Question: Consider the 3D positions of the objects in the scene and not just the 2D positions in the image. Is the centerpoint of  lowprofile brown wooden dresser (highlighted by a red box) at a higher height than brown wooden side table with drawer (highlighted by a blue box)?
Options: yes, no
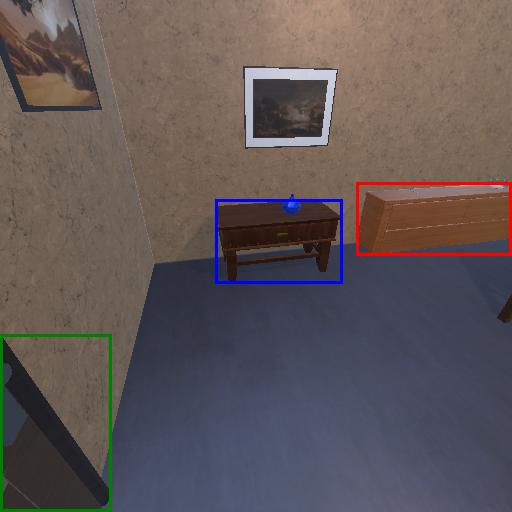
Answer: yes